Field crop: tomato
Growth stage: 1
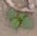
Species: solanum